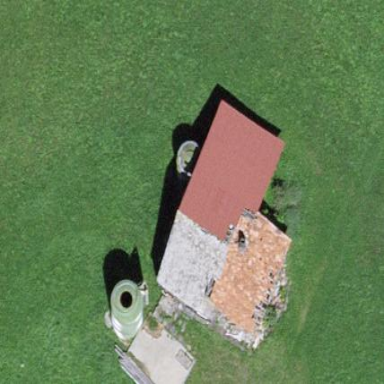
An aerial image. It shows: Cabin.